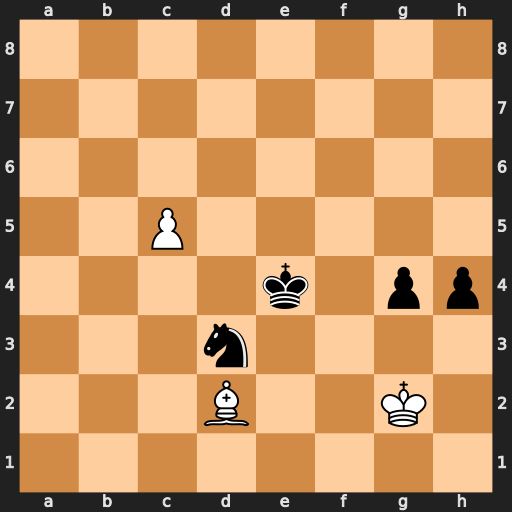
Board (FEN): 8/8/8/2P5/4k1pp/3n4/3B2K1/8
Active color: w
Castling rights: -
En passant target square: -
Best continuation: c6 h3+ Kg3 Ne5 c7